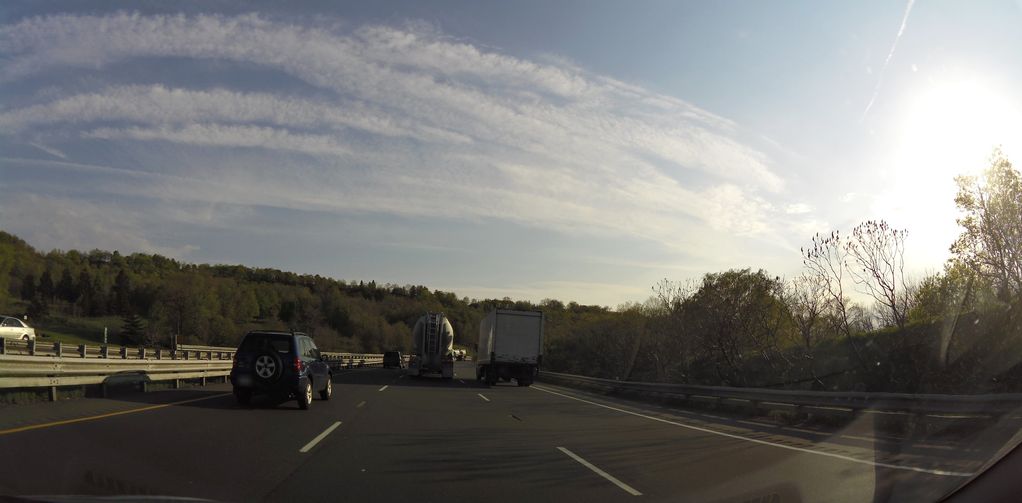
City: hamilton